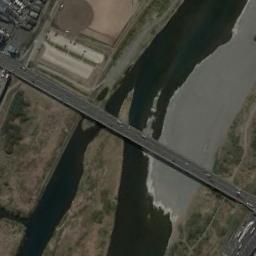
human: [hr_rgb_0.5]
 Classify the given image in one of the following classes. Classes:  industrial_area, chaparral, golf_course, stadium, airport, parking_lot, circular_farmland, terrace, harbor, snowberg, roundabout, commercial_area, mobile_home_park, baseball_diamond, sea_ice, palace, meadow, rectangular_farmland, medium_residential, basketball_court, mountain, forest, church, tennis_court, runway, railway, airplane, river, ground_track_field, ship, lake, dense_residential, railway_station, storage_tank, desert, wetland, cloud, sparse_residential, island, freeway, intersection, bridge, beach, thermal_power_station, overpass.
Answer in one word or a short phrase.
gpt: bridge